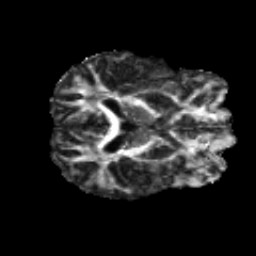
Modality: FA
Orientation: axial
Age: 20
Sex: male
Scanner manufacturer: siemens
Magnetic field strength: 3 T
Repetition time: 8.8 s
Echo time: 0.085 s